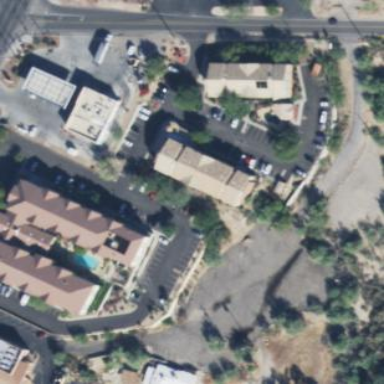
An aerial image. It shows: Hotel building.